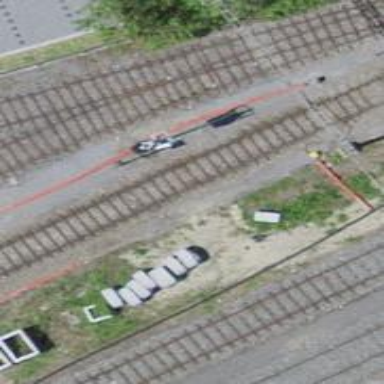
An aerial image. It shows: Railway signal.